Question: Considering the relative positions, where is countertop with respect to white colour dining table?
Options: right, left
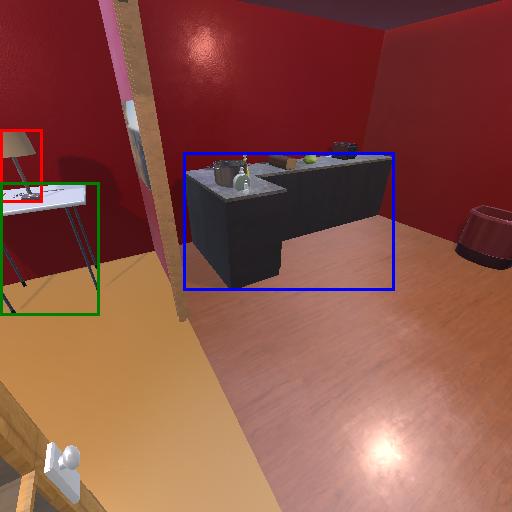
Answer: right